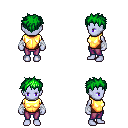
a pixel art fantasy rpg character, female body template, dark elf, purple skin, gold chest armor, magenta pants, green bedhead hairstyle, white cloth bandages, four views (front, back, left, right), 2x2 character sprite sheet, small pixel art, hard edges, no anti-aliasing